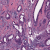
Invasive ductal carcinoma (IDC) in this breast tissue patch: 1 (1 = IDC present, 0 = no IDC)